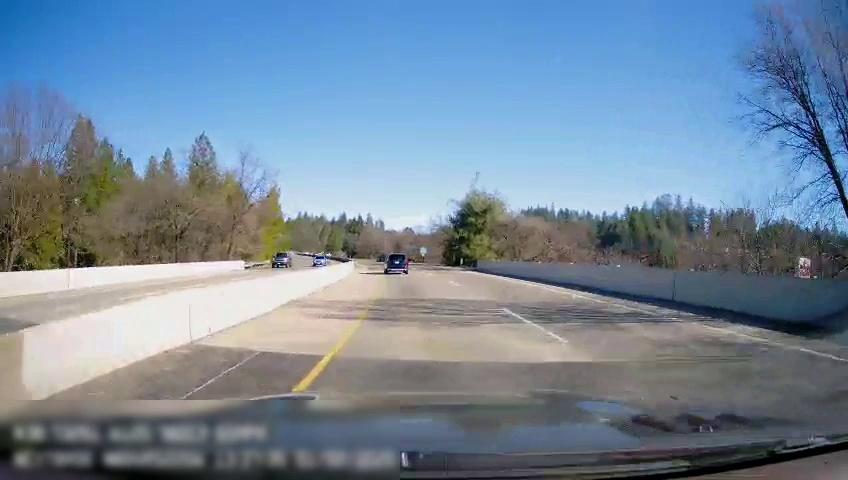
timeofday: Day
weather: Sunny
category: Drivable Space
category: Drivable Space
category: Vehicles | SUV
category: Vehicles | Truck
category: Vehicles | Car
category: Lanes | Current Lane
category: Lanes | Current Lane
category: Lanes | Alternate Lane